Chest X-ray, AP view. Patient: 56 years old, sex F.
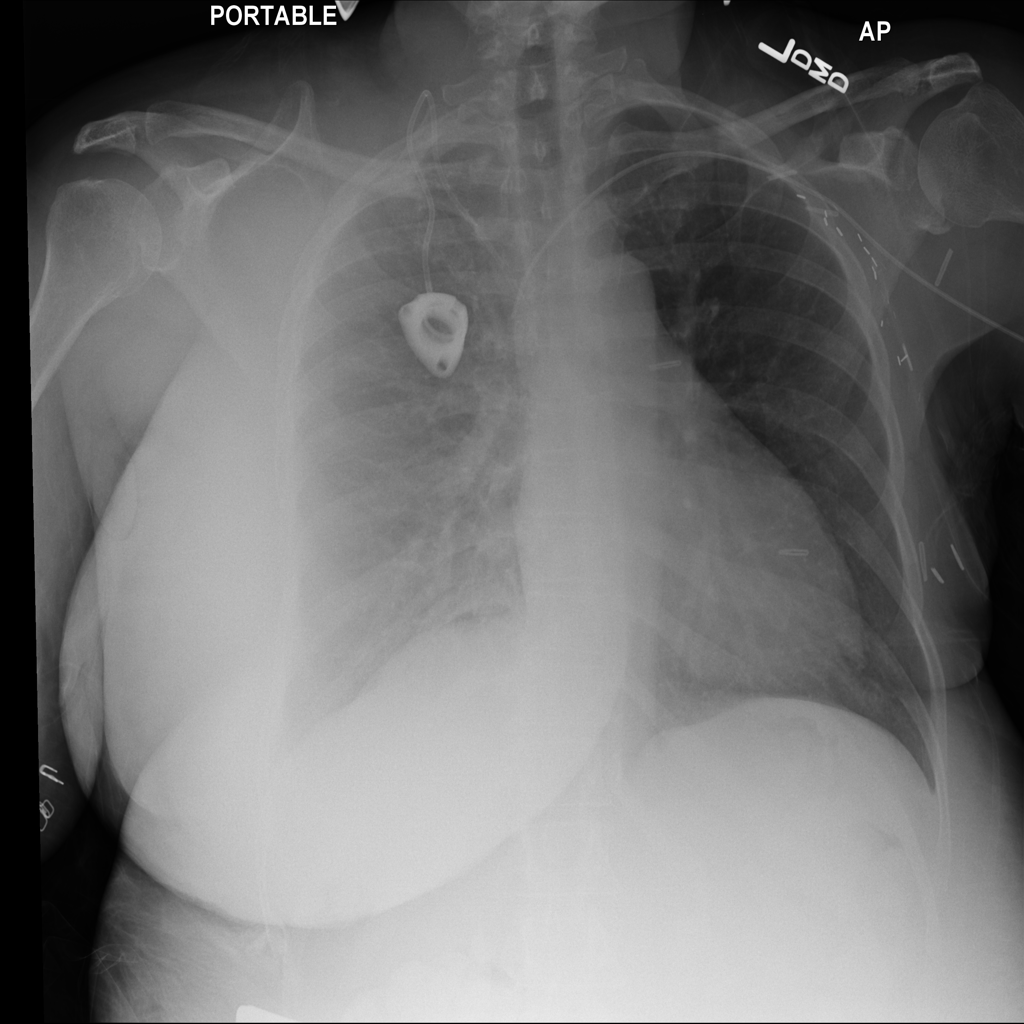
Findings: No Finding